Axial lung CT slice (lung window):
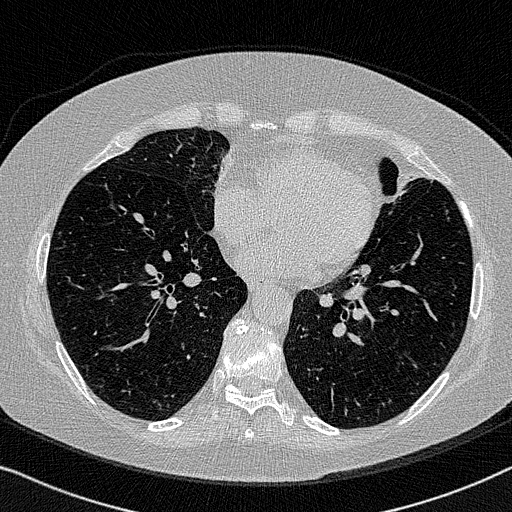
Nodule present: no